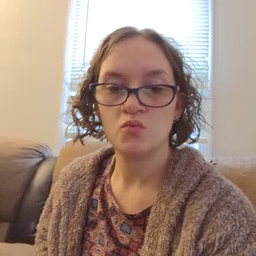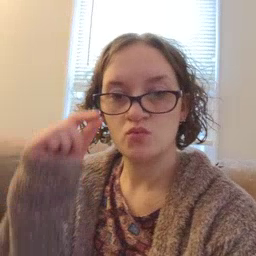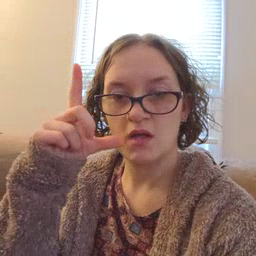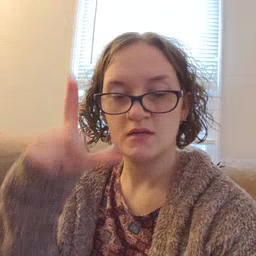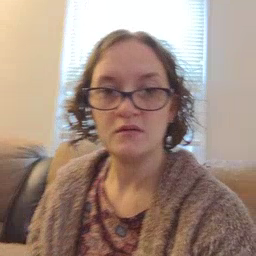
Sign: wake